Question: I'm trying to create something like "(combo image) a :66-74 | b :61-65 | c :18-60 | d :0-17", but unfortunately my "d" (number) is missing. I suspect its hidden by my "|" image.
the result is like this:
and my xml is:
'''
<LinearLayout
android:layout_width="fill_parent"
android:layout_height="wrap_content"
android:background="@drawable/migdal_combo_mevutahim"
android:gravity="right|center_vertical"
android:onClick="SelectGroups"
android:orientation="horizontal"
android:paddingRight="5pt"
android:paddingTop="3pt"
android:weightSum="8" >
<TextView
android:layout_width="10px"
android:layout_height="wrap_content"
android:layout_weight="2"
android:gravity="left"
android:text=""
android:textColor="@android:color/black"
android:textSize="12sp" />
<TextView
android:id="@+id/wizard_1_txt_Group66"
android:layout_width="0px"
android:layout_height="wrap_content"
android:layout_weight="1"
android:gravity="left"
android:text="0"
android:textColor="@android:color/black"
android:textSize="12sp" />
<TextView
android:layout_width="wrap_content"
android:layout_height="wrap_content"
android:gravity="right"
android:text="gyl 66-74:"
android:textColor="@android:color/black"
android:textSize="12sp" />
<ImageView
android:layout_width="0px"
android:layout_height="wrap_content"
android:layout_weight="1"
android:src="@drawable/migdal_combo_middle_line" />
<TextView
android:id="@+id/wizard_1_txt_Group60"
android:layout_width="0px"
android:layout_height="wrap_content"
android:layout_weight="1"
android:gravity="left"
android:text="0"
android:textColor="@android:color/black"
android:textSize="12sp" />
<TextView
android:layout_width="wrap_content"
android:layout_height="wrap_content"
android:gravity="right"
android:text="gyl 61-65:"
android:textColor="@android:color/black"
android:textSize="12sp" />
<ImageView
android:layout_width="0px"
android:layout_height="wrap_content"
android:layout_weight="1"
android:src="@drawable/migdal_combo_middle_line" />
<TextView
android:id="@+id/wizard_1_txt_Group40"
android:layout_width="0px"
android:layout_height="wrap_content"
android:layout_weight="1"
android:gravity="left"
android:text="0"
android:textColor="@android:color/black"
android:textSize="12sp" />
<TextView
android:layout_width="wrap_content"
android:layout_height="wrap_content"
android:gravity="right"
android:text="gyl 18-60:"
android:textColor="@android:color/black"
android:textSize="12sp" />
<ImageView
android:layout_width="0px"
android:layout_height="wrap_content"
android:layout_weight="1"
android:src="@drawable/migdal_combo_middle_line" />
<TextView
android:id="@+id/wizard_1_txt_Group0"
android:layout_width="0px"
android:layout_height="wrap_content"
android:layout_weight="1"
android:gravity="left"
android:text="0"
android:textColor="@android:color/black"
android:textSize="12sp" />
<TextView
android:layout_width="wrap_content"
android:layout_height="wrap_content"
android:gravity="right"
android:text="gyl 0-17:"
android:textColor="@android:color/black"
android:textSize="12sp" />
</LinearLayout>
'''
can you please tell how to fix my mistake ?
Thanks !
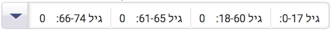
Answer: Change
'''
<LinearLayout
android:layout_width="fill_parent"
android:layout_height="wrap_content"
android:background="@drawable/migdal_combo_mevutahim"
android:gravity="right|center_vertical"
android:onClick="SelectGroups"
android:orientation="horizontal"
android:paddingRight="5pt"
android:paddingTop="3pt"
android:weightSum="8" >
'''
to
'''
<LinearLayout
android:layout_width="fill_parent"
android:layout_height="wrap_content"
android:background="@drawable/migdal_combo_mevutahim"
android:gravity="right|center_vertical"
android:onClick="SelectGroups"
android:orientation="horizontal"
android:paddingRight="5pt"
android:paddingTop="3pt"
android:weightSum="9" >
'''
A very small silly mistake.